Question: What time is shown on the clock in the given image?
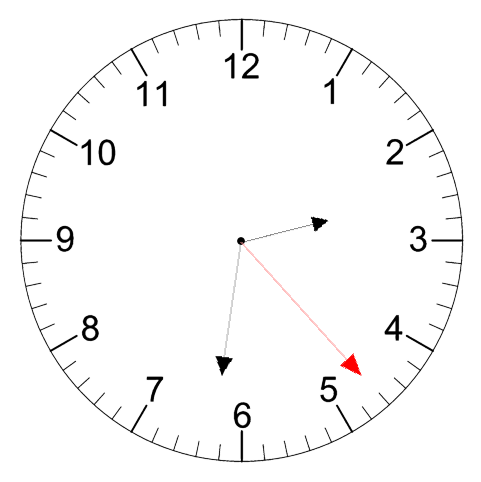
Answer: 02:31:23